Question: I am trying to log into phpmyadmin however when I type username as "root" and password as blank, I get the error:
'''
Login without a password is forbidden by configuration
'''
I had a look at the accepted answer here: <URL>
I uncommented the line (in '/etc/phpmyadmin/config.inc.php') :
'''
$cfg['Servers'][$i]['AllowNoPassword'] = TRUE;
'''
but to no avail

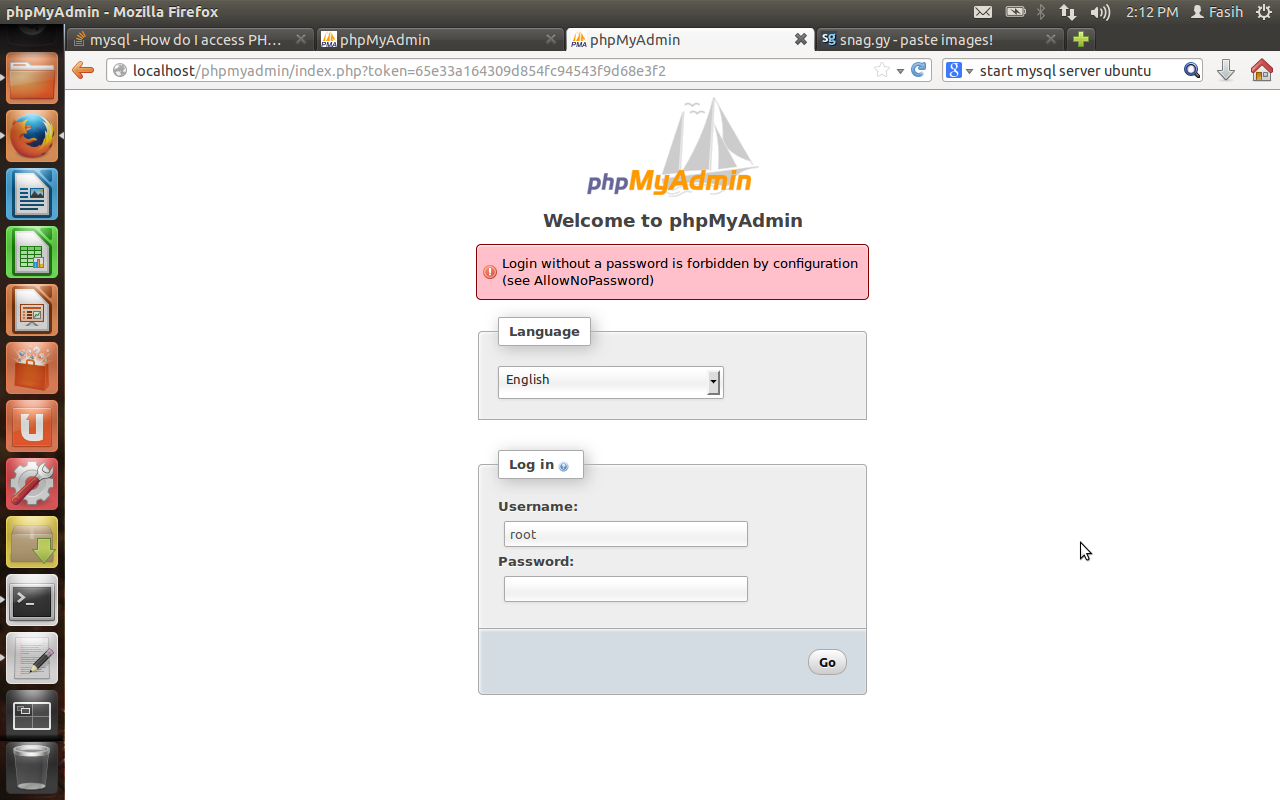
Answer: Try to reset your password in your MySQL like this:
Set / change / reset the MySQL root password on Ubuntu Linux. Enter the following lines in your terminal.
1. Stop the MySQL Server. sudo /etc/init.d/mysql stop
2. Start the mysqld configuration. sudo mysqld --skip-grant-tables &
3. Login to MySQL as root. mysql -u root mysql
4. Replace YOURNEWPASSWORD with your new password!
> UPDATE user SET
Password=PASSWORD('YOURNEWPASSWORD') WHERE User='root'; FLUSH
PRIVILEGES; exit;
References:
1. Set / Change / Reset the MySQL root password on Ubuntu Linux
2. How to Reset the Root Password